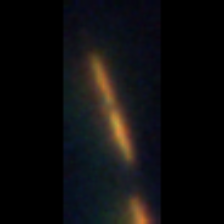
Taxon: Pennate
Group: Diatoms